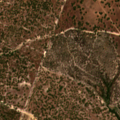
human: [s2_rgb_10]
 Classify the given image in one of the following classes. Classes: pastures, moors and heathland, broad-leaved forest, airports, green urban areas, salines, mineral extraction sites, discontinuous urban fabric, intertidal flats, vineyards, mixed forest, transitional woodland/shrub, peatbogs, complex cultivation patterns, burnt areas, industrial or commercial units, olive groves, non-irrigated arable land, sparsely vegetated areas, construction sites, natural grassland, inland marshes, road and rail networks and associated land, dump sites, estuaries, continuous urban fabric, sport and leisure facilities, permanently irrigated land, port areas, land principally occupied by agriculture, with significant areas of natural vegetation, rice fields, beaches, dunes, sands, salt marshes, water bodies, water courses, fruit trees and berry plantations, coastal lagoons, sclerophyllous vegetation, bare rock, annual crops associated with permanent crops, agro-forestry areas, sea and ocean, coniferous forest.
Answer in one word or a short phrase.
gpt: permanently irrigated land, agro-forestry areas, broad-leaved forest